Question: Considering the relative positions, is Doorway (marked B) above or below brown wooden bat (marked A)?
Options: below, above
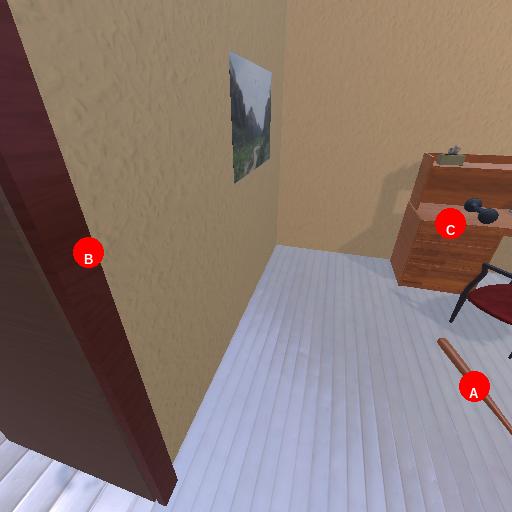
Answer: below